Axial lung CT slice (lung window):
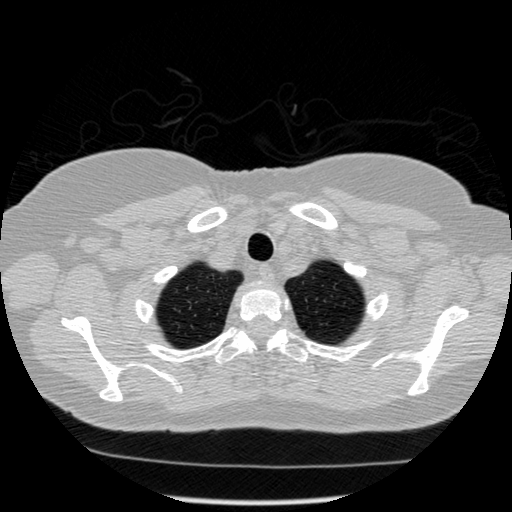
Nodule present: no